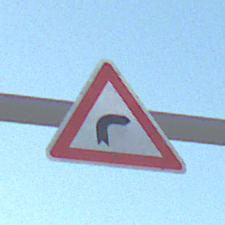
Verkehrszeichen: KurveRechts
Umgebung: Outdoor, Beach
Tageszeit: SunriseSunset
Wetter: Clear
Licht: Natural
Jahreszeit: NotSpecified
Kontrast: HighContrast